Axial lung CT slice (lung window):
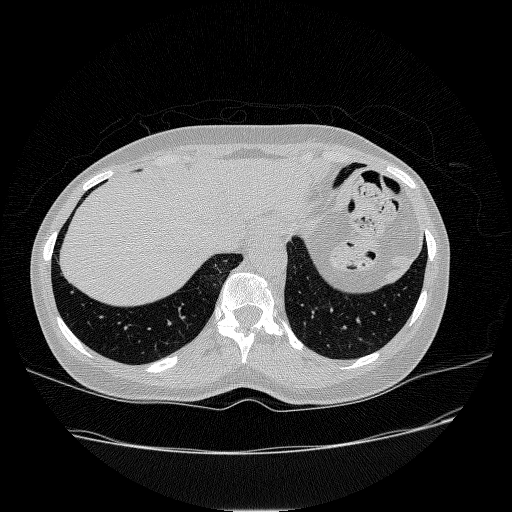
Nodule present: no